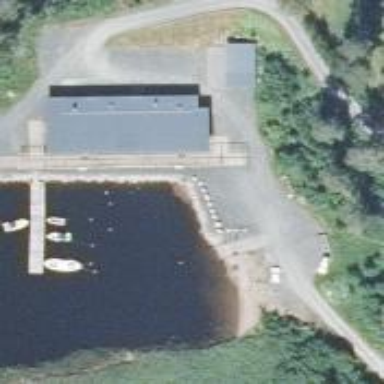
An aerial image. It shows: Slipway on leisure land.